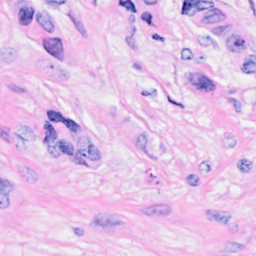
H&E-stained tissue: Breast